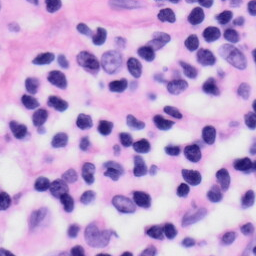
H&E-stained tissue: Skin